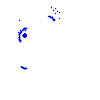
Particle: electron